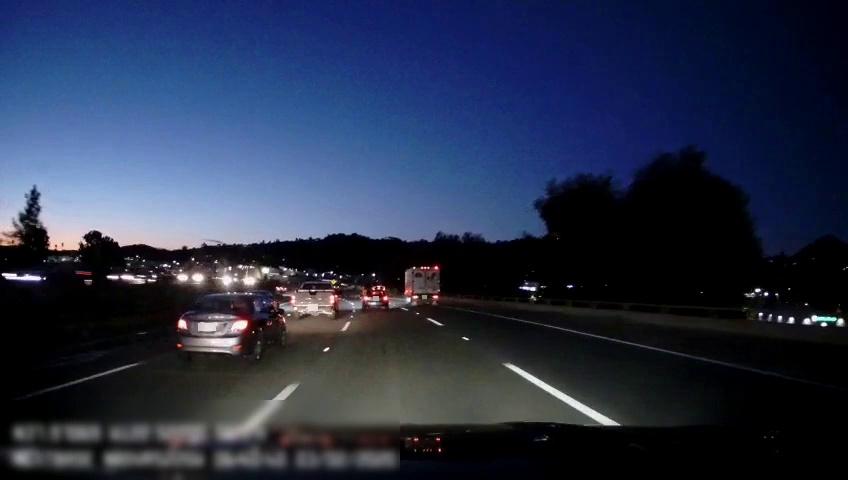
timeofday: Night
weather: Other
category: Drivable Space
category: Vehicles | Car
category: Vehicles | Truck
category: Vehicles | Car
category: Vehicles | Truck
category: Vehicles | Car
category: Vehicles | Truck
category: Vehicles | SUV
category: Vehicles | SUV
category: Vehicles | SUV
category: Lanes | Alternate Lane
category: Lanes | Alternate Lane
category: Lanes | Current Lane
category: Lanes | Current Lane
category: Lanes | Alternate Lane